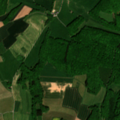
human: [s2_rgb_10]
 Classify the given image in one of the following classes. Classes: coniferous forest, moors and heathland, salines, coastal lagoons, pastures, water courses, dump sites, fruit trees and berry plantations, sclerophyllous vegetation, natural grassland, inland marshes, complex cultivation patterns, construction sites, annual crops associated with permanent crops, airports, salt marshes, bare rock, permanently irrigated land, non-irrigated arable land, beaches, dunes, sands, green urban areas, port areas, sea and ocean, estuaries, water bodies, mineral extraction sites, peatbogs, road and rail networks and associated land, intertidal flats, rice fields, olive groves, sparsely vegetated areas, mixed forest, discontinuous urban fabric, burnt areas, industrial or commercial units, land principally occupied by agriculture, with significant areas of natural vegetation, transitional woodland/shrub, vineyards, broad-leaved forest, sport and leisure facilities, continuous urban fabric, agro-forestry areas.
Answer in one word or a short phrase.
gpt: discontinuous urban fabric, non-irrigated arable land, pastures, complex cultivation patterns, broad-leaved forest